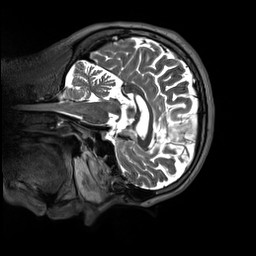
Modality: T2w
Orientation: sagittal
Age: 45
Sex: female
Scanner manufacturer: siemens
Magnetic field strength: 3 T
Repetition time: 3.2 s
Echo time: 0.412 s